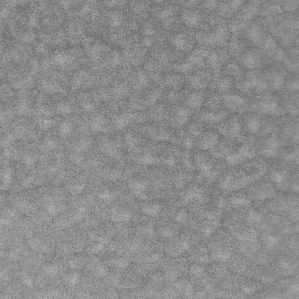
Label: frost